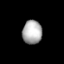
Tissue: lung
Cell type: Smooth muscle cells
Senescence score: 0.5584
Nuclear area (px): 454
Mean DAPI intensity: 174.313